Field crop: tomato
Growth stage: 1
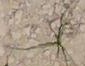
Species: cyperus